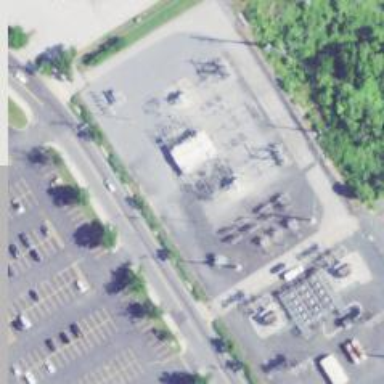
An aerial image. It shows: Power substation.